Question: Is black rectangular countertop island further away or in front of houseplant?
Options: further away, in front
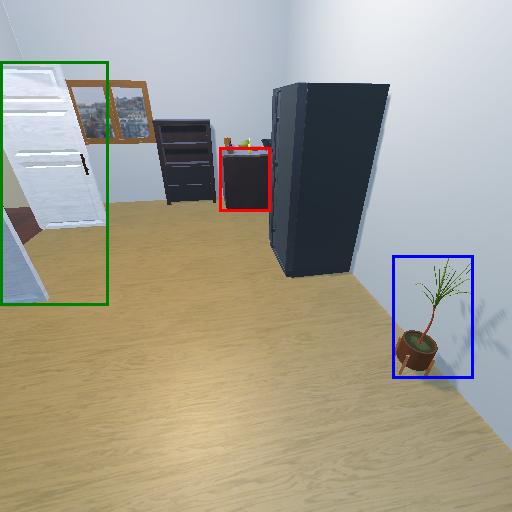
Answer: further away